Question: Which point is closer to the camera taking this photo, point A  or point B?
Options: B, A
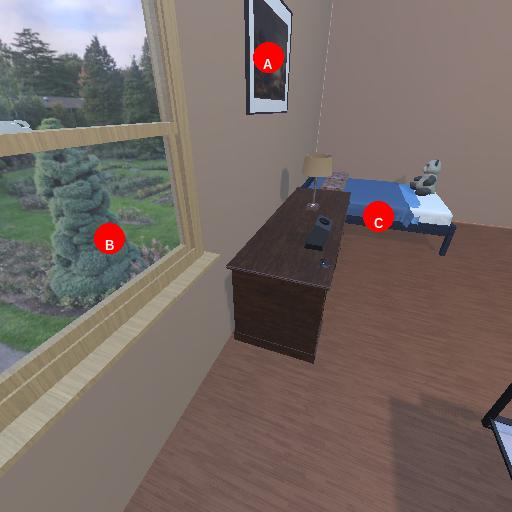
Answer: B